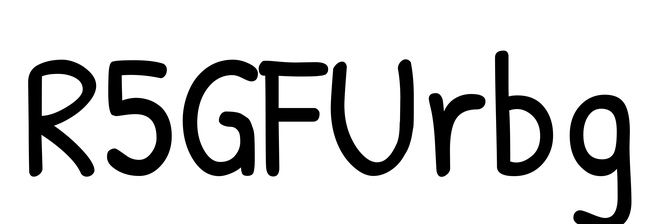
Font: PatrickHand-Regular